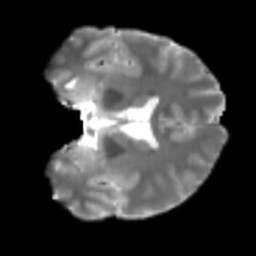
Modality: T2w
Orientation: coronal
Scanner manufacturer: siemens
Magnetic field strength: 3 T
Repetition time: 4 s
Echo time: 0.0594 s